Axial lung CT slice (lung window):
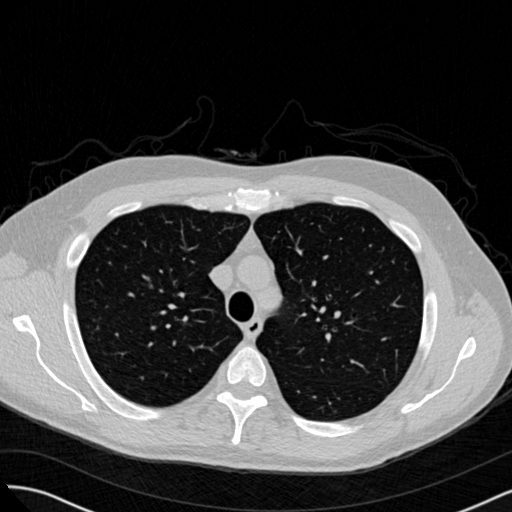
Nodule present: no